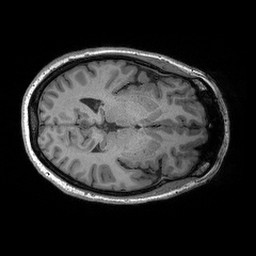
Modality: T1w
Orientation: axial
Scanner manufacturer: siemens
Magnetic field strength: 3 T
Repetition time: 2.3 s
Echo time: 0.00298 s